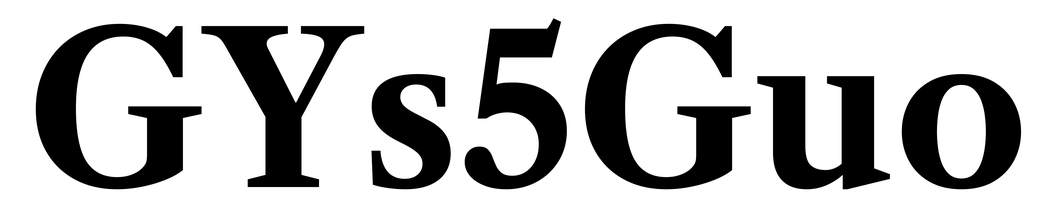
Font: LibreCaslonText_Bold